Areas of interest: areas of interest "Clothing, Shoes, Hats and Leather Goods Store"
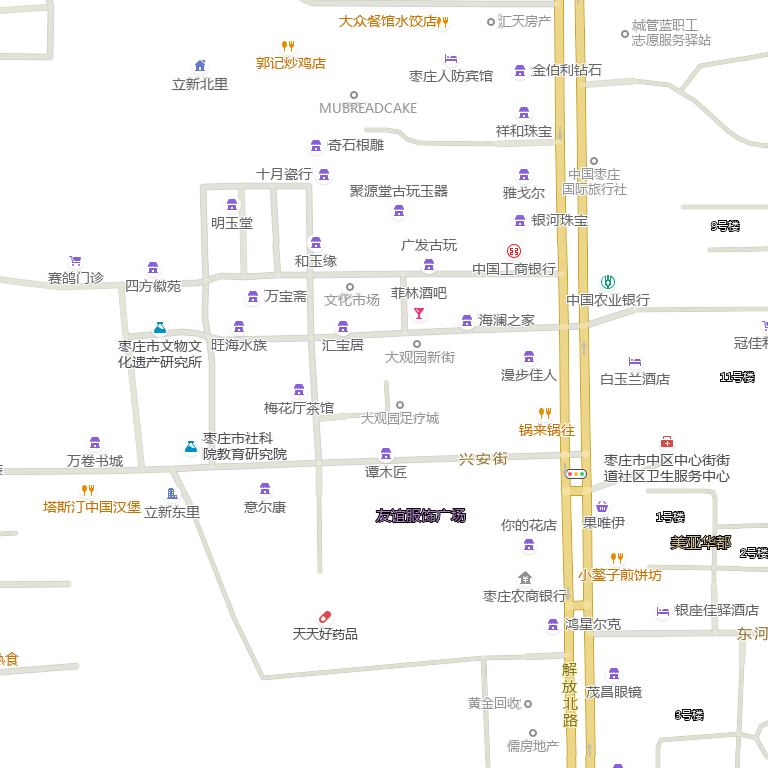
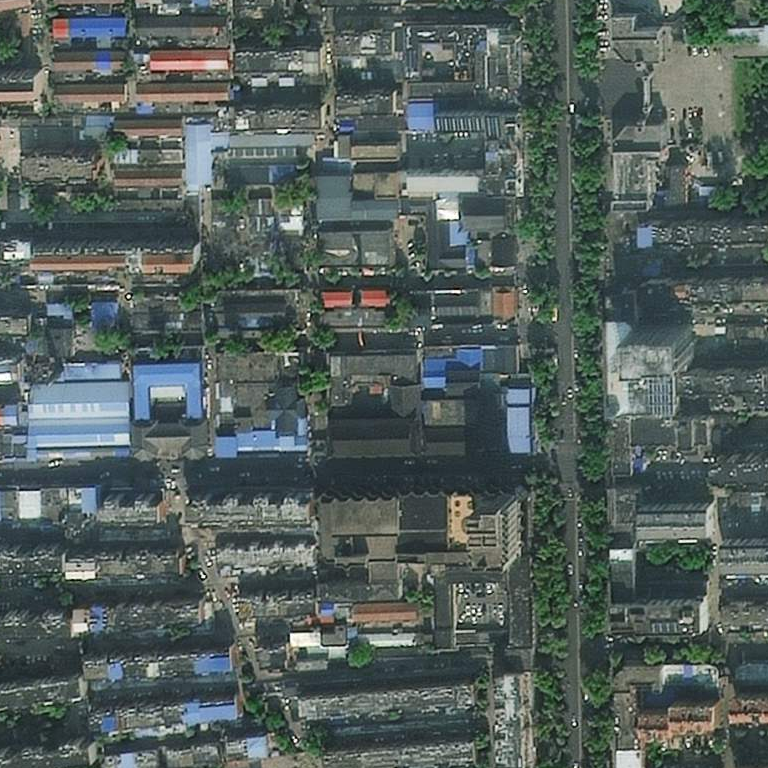